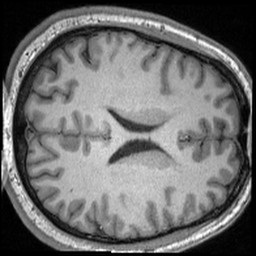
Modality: T1w
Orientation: axial